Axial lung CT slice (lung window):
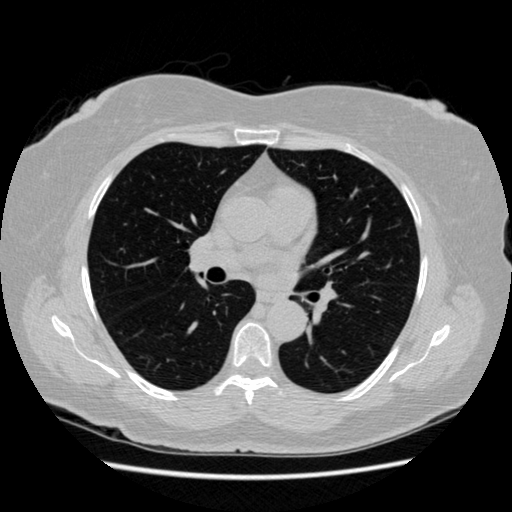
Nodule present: no